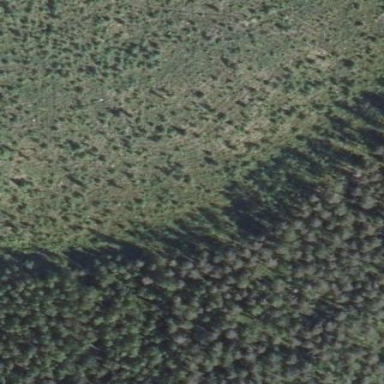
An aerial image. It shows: Clearcut area with scrub vegetation.